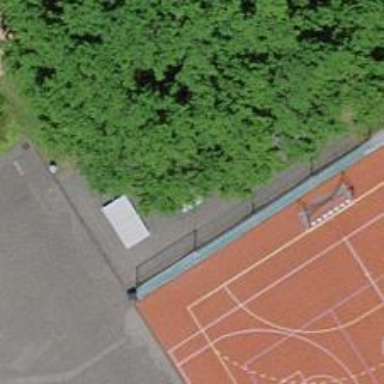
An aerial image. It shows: Pitch for leisure activities.